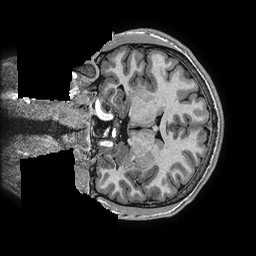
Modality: T1w
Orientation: coronal
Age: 24
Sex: male
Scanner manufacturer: ge
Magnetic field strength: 3 T
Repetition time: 0.006952 s
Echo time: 0.00292 s